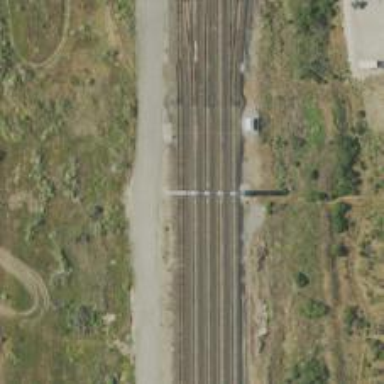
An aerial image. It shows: Railway signal.